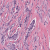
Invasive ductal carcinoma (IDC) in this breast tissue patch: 1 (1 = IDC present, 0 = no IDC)